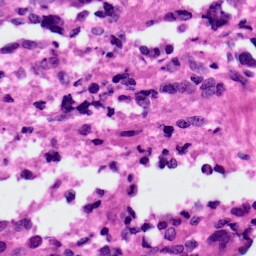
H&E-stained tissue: Ovarian